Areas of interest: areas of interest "Disease Prevention"
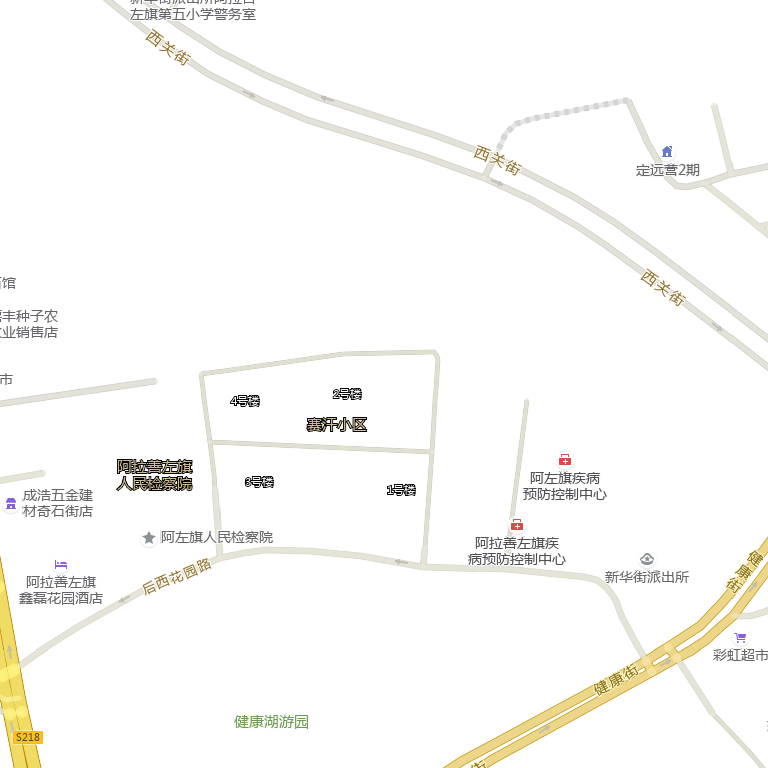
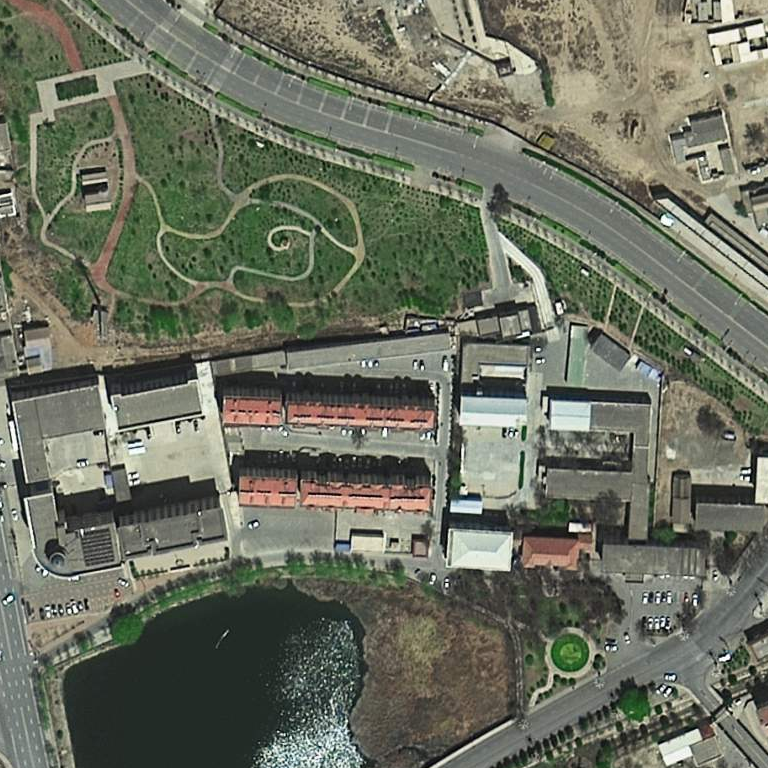